Interaction volume radius: 5 \u00c5
Interaction volume height: 20 \u00c5
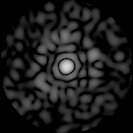
Disorder parameter: 0.8108